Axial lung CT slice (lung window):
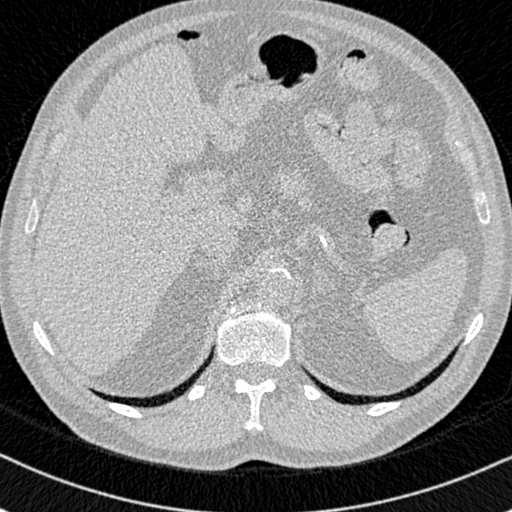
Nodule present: no